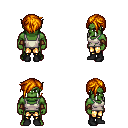
a pixel art fantasy rpg character, male body template, orc, green skin, white pirate shirt, gold greaves, dark blonde pixie cut hairstyle, cloth bracers, black shoes, four views (front, back, left, right), 2x2 character sprite sheet, small pixel art, hard edges, no anti-aliasing